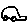
Label: car